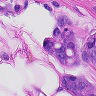
Metastatic tissue present: yes